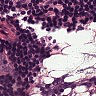
Metastatic tissue present: no